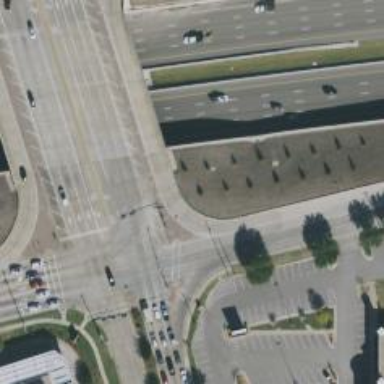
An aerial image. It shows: Secondary link road with bridge.